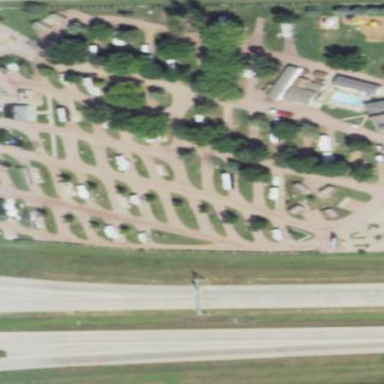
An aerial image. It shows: Caravan site with sanitary dump station for travelers.